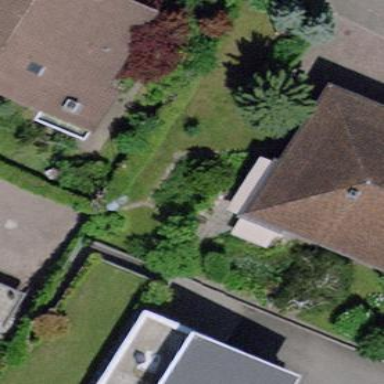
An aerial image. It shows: Semi-detached house.